Aerial crown-view tile of a tropical tree (Barro Colorado Island, Panama), acquired 20240918:
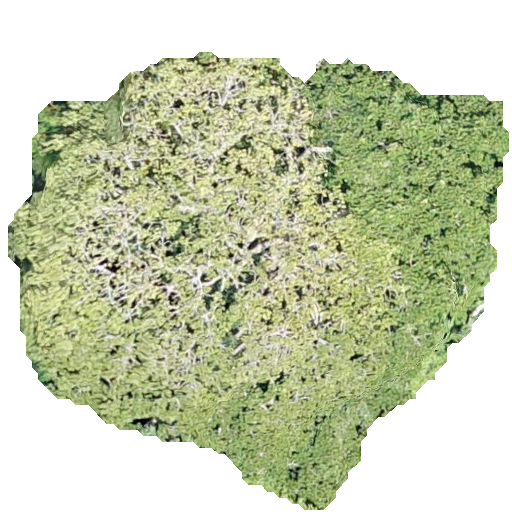
Species: Sterculia apetala
GBIF accepted scientific name: Sterculia apetala
Crown area: 254.66 m²